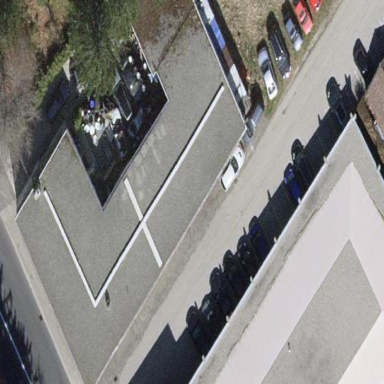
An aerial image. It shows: Flat-roofed commercial building.